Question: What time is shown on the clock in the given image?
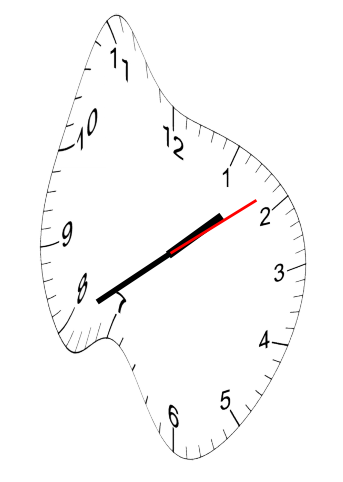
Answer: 01:40:09